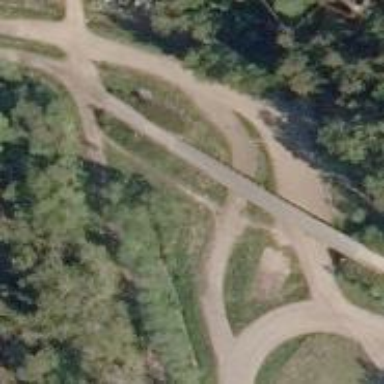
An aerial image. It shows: Footway designed for nordic skiing. The trail is groomed for both classic and skating styles.